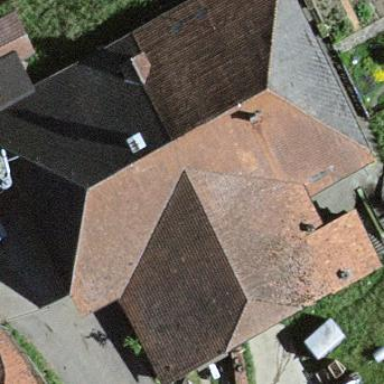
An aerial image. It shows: Farm building.